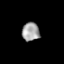
Tissue: lung
Cell type: T cells
Senescence score: 0.2412
Nuclear area (px): 318
Mean DAPI intensity: 161.377